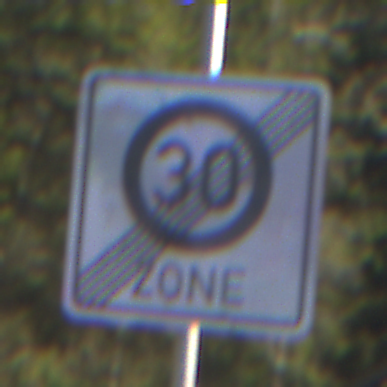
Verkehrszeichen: EndeZone30
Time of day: MorningAfternoon
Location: Outdoor (Nature)
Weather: Clear
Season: Winter
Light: Natural